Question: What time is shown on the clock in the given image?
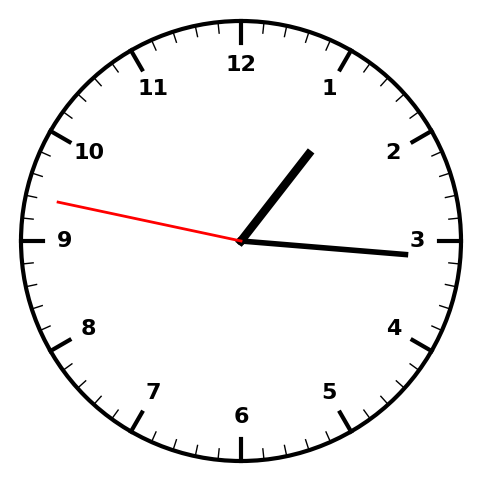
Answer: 01:15:47